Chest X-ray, PA view. Patient: 19 years old, sex M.
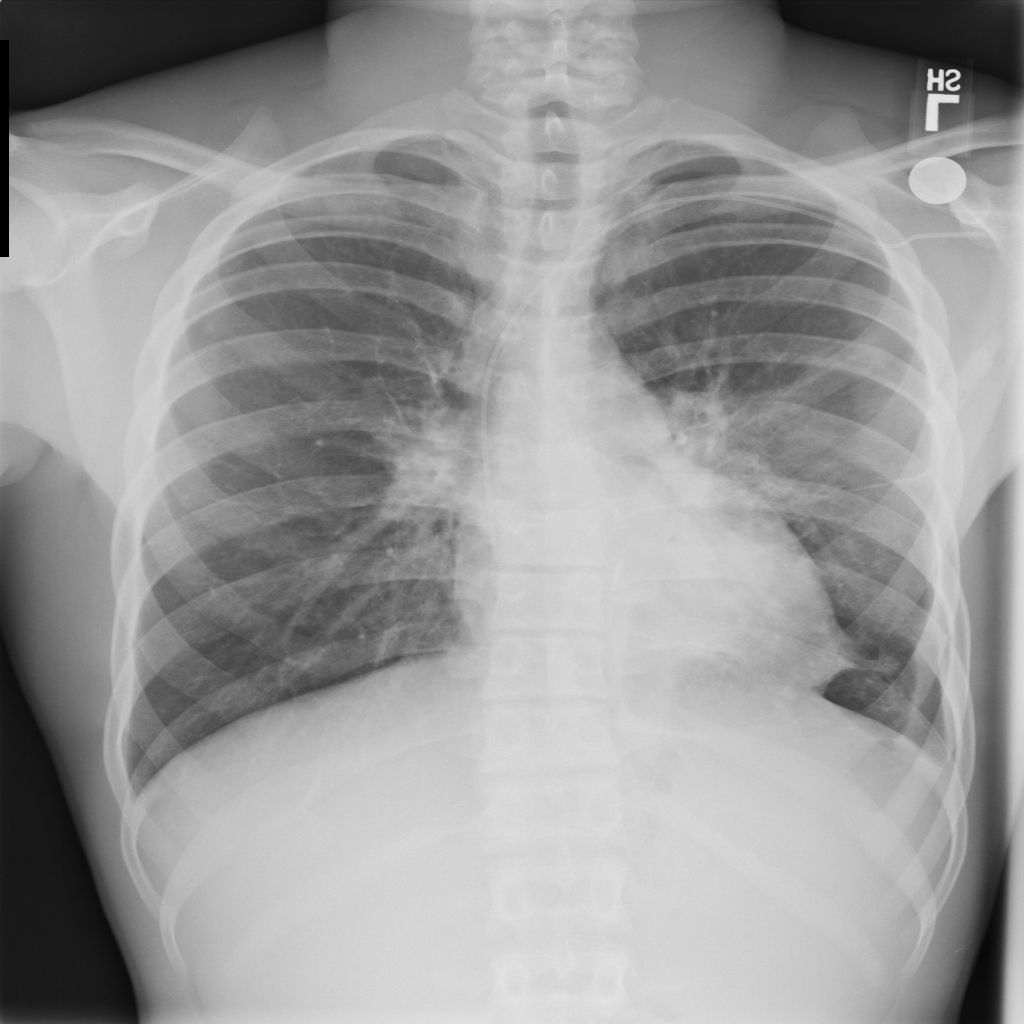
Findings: No Finding